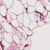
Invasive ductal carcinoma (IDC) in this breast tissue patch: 0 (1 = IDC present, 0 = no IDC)